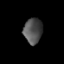
Tissue: lung
Cell type: Others
Senescence score: 0.1772
Nuclear area (px): 462
Mean DAPI intensity: 80.1